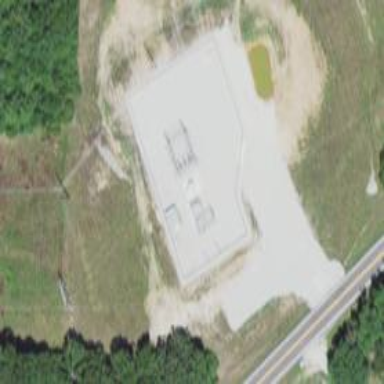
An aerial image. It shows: Distribution substation surrounded by fence.